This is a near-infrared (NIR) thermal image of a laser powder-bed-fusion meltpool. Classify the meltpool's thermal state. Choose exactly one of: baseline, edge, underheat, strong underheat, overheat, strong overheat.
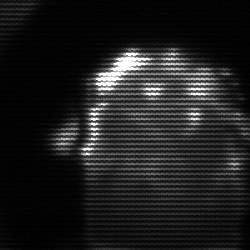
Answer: baseline